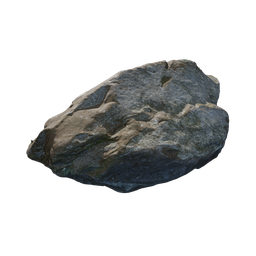
Label: nature